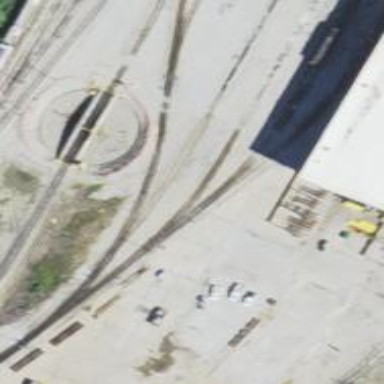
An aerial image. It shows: Railway yard used for servicing trains.